The image is an STFT spectrogram (time versus frequency) of a rotating-machine vibration signal. What is the most likely rotor condition (normal, misalignment, unbalance, looseness)?
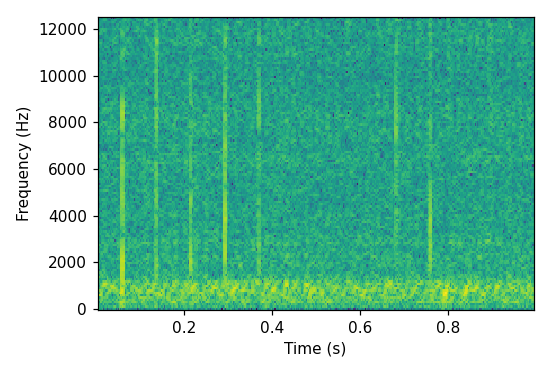
Answer: normal